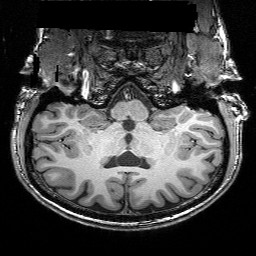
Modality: T1w
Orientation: sagittal
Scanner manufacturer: siemens
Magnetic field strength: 3 T
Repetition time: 2.25 s
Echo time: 0.00418 s